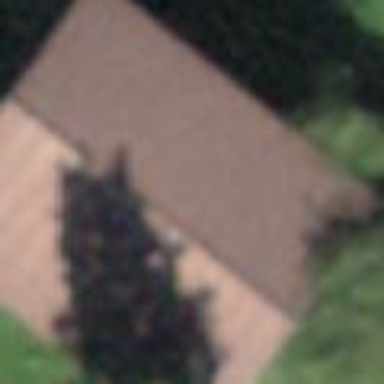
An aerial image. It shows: Rural barn.